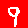
Digit: 9